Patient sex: M
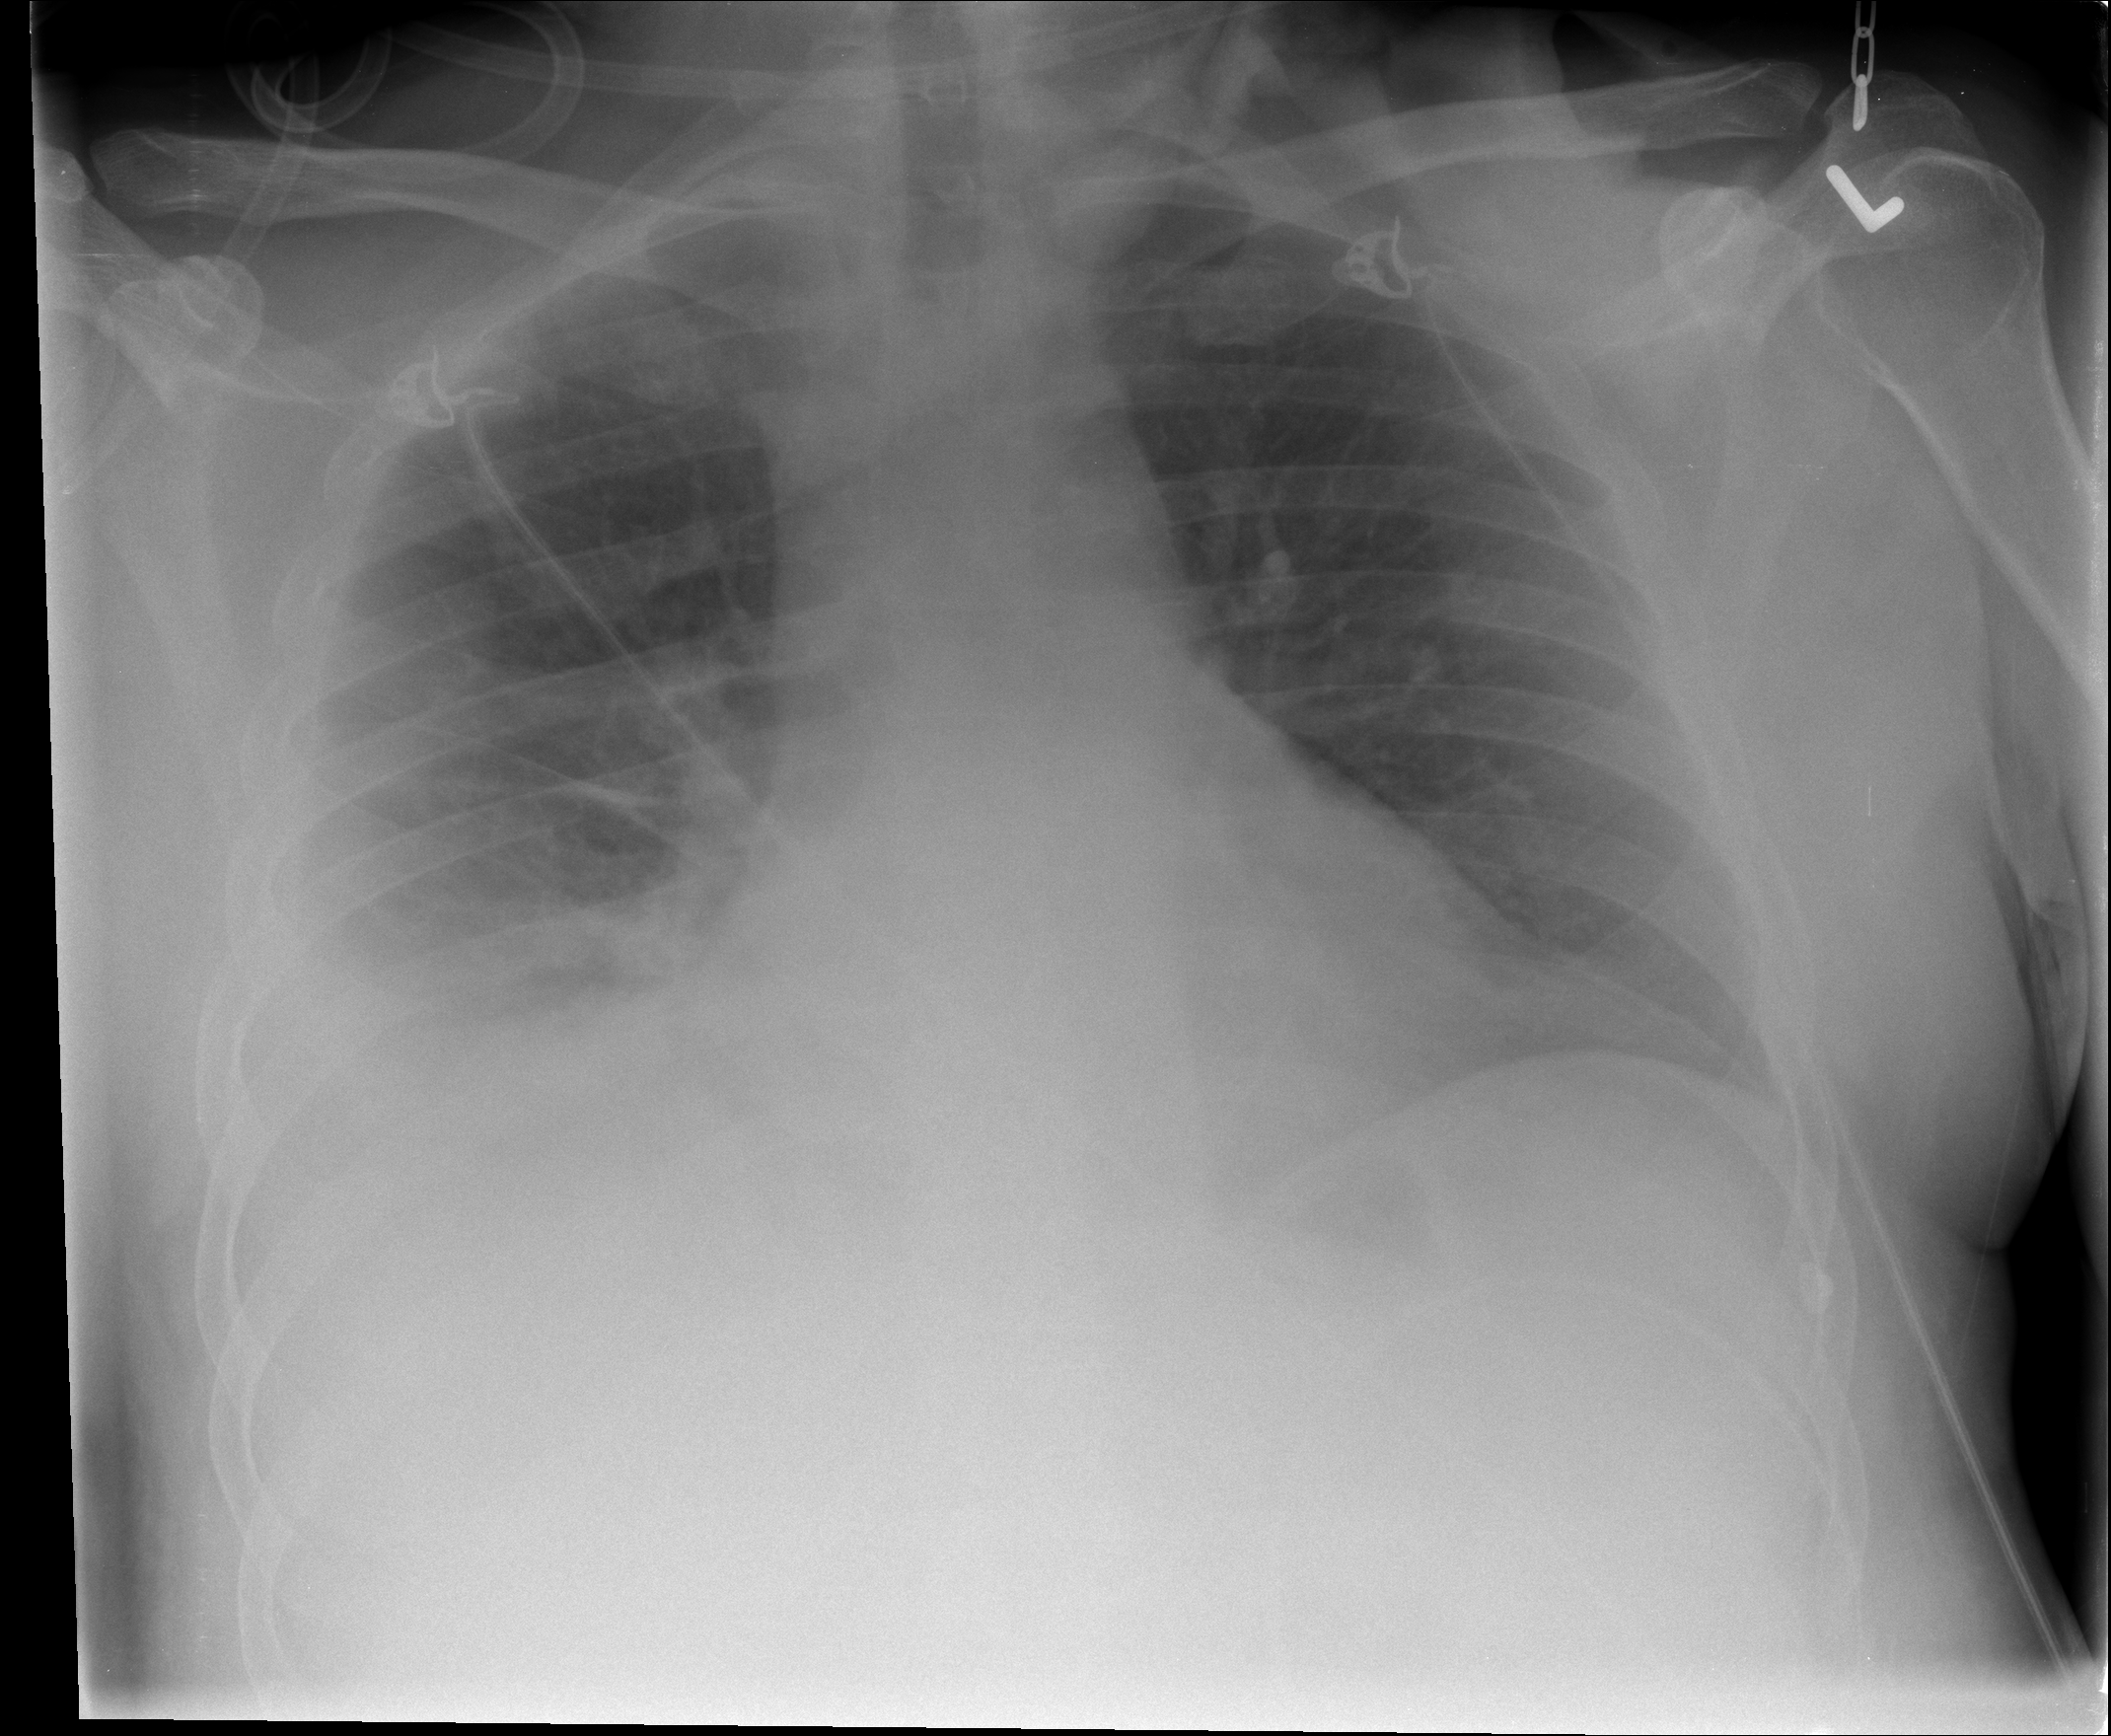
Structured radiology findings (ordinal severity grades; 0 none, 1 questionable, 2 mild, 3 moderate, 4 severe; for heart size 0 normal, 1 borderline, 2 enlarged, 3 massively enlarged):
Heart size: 1
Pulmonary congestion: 0
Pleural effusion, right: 2
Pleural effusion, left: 0
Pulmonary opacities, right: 2
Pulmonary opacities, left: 0
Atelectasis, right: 2
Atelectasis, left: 0